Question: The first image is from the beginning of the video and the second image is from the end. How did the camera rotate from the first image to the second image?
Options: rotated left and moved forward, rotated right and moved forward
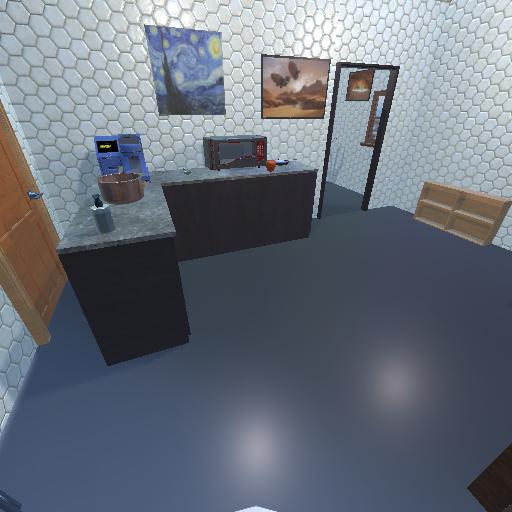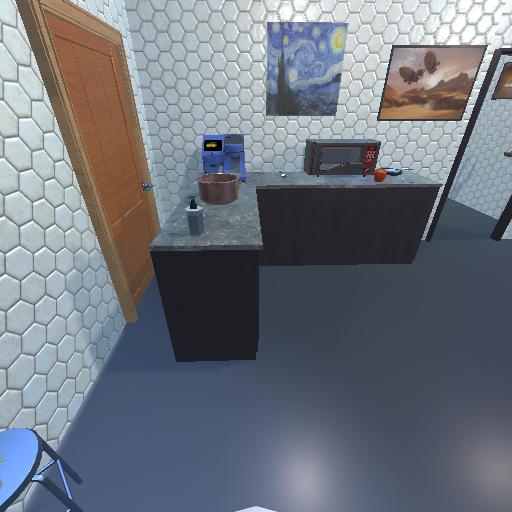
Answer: rotated left and moved forward